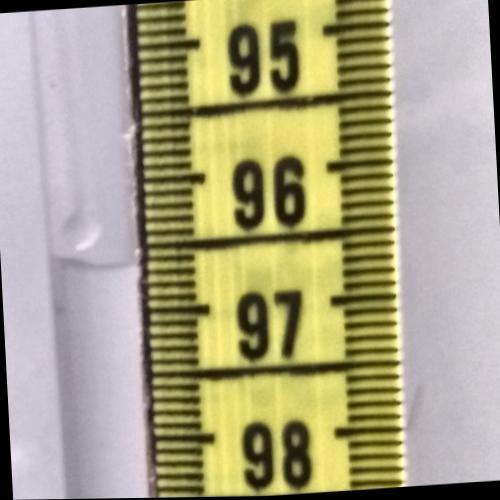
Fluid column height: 96.6 cm